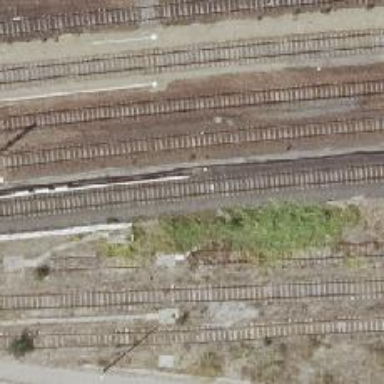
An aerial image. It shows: Railway signal.